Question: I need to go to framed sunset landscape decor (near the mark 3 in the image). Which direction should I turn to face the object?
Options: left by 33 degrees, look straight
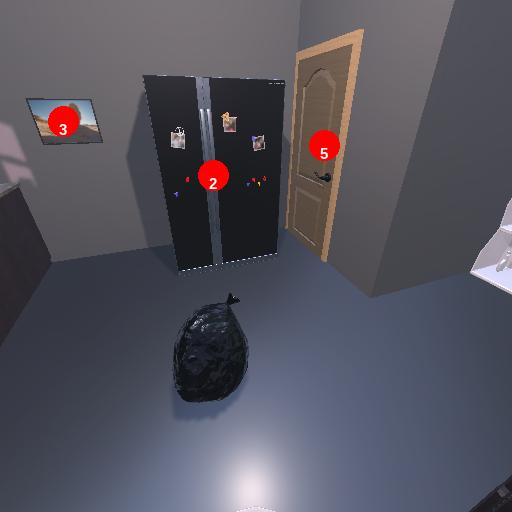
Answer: left by 33 degrees